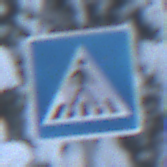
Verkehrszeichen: FussgaengerueberwegLinks
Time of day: MorningAfternoon
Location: Outdoor (Nature)
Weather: Clear
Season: Winter
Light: Natural